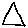
Label: triangle